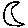
Label: moon